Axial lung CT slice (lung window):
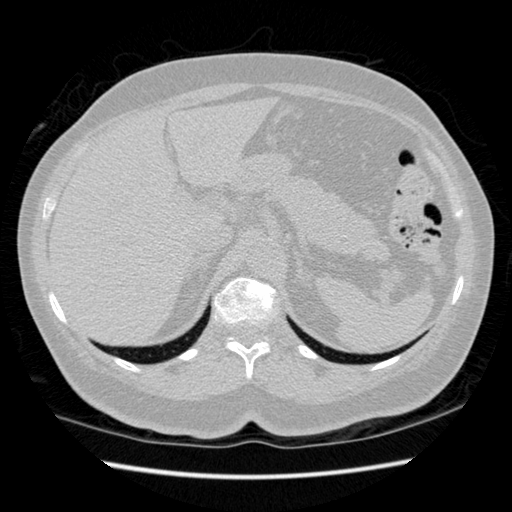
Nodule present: no